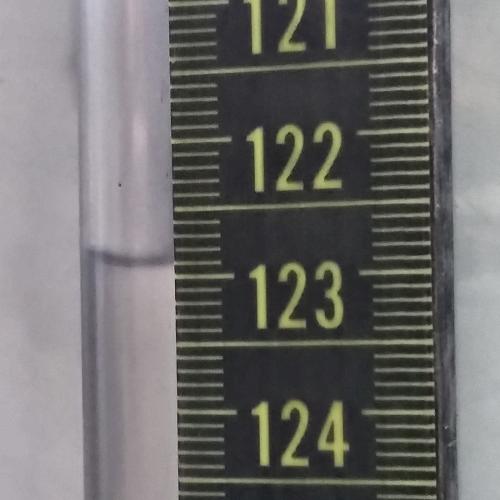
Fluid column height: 122.9 cm